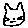
Label: cat